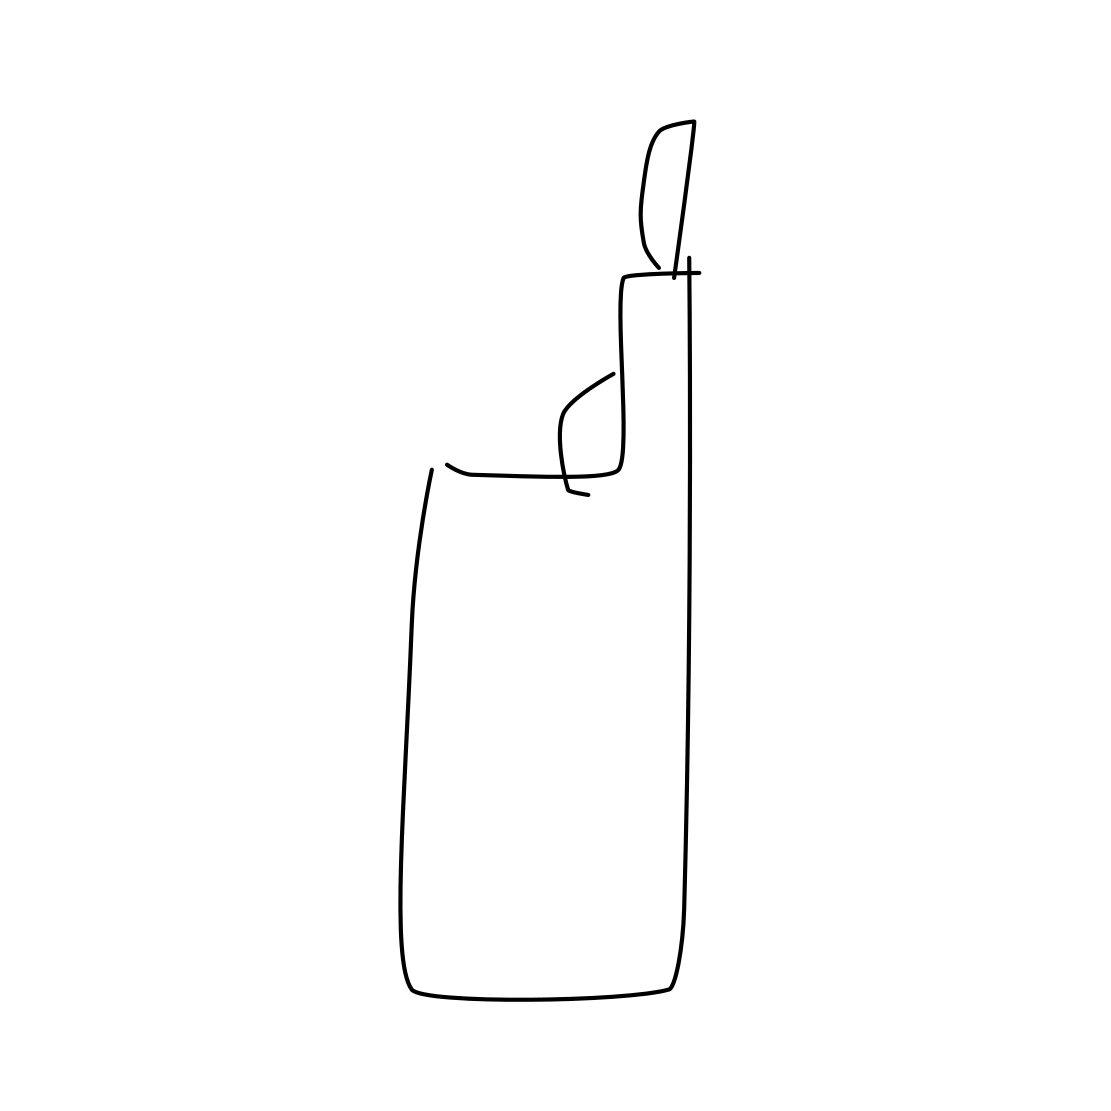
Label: lighter